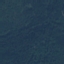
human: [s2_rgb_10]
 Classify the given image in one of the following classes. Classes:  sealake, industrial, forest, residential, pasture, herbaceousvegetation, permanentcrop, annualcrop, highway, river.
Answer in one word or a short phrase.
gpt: Forest